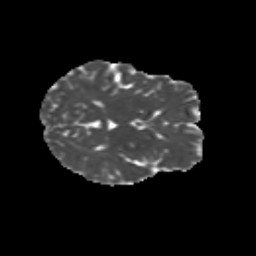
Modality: MD
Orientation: axial
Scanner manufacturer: siemens
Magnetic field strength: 3 T
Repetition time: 9.2 s
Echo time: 0.084 s